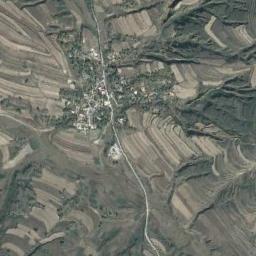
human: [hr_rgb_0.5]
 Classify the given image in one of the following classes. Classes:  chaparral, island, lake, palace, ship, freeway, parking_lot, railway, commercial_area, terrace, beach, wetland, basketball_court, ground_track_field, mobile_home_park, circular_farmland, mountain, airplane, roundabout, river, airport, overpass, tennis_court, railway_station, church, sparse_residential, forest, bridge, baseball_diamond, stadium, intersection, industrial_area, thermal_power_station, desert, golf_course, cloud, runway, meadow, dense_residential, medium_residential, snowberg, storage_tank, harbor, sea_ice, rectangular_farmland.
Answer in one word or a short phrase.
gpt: mountain